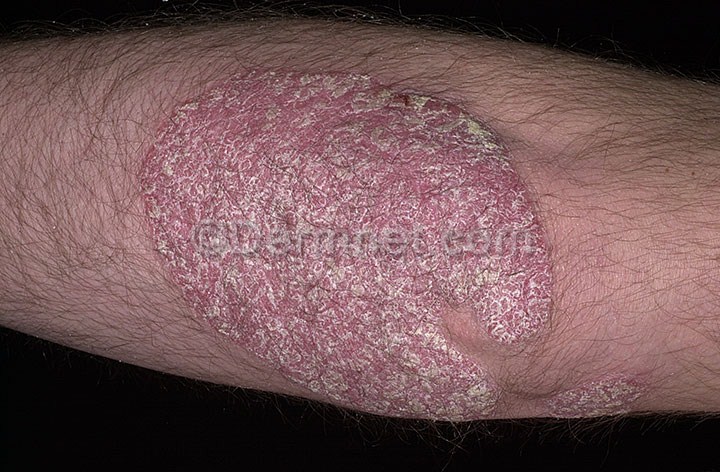
Disease: Psoriasis pictures Lichen Planus and related diseases